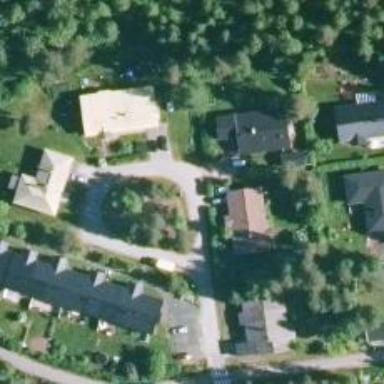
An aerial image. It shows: Residential road.